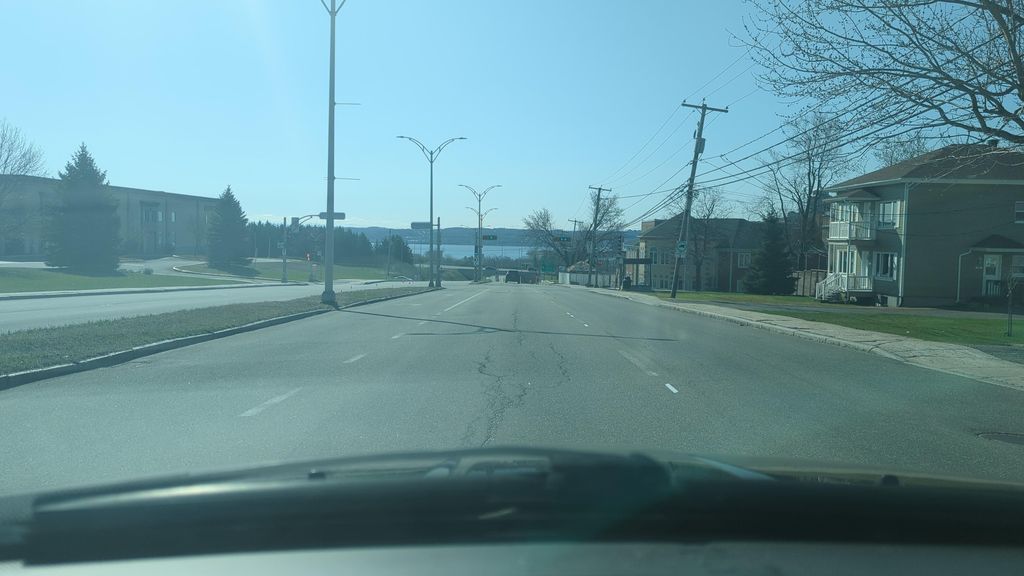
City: quebec_city